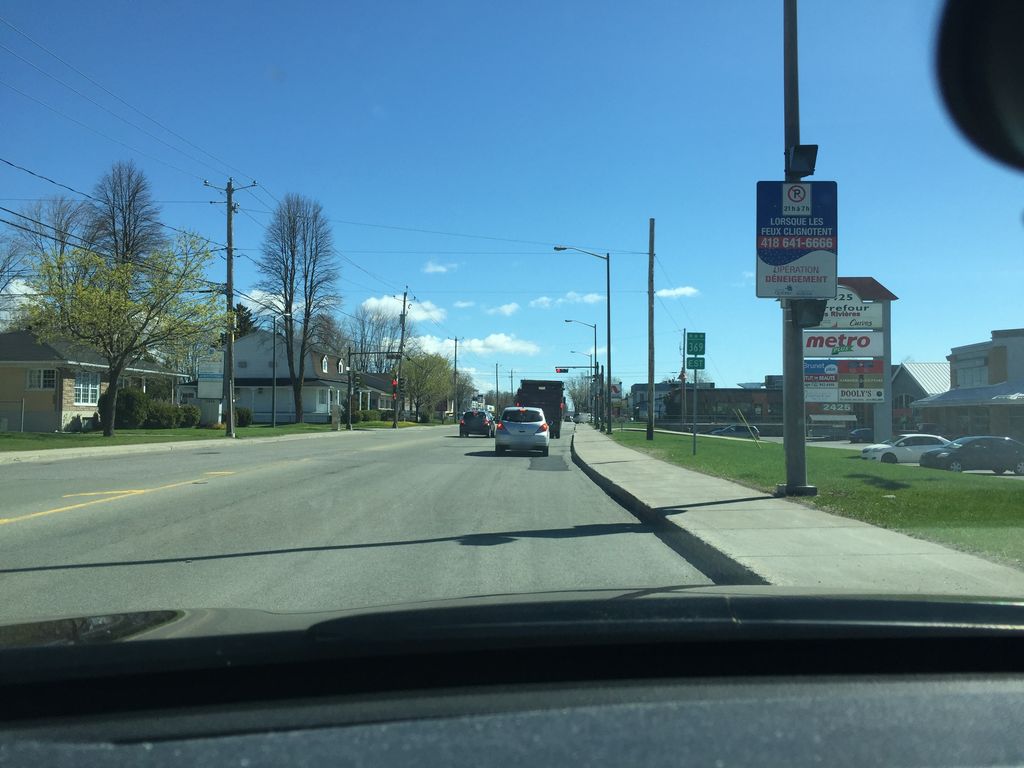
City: quebec_city